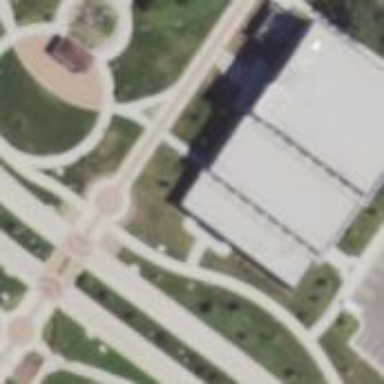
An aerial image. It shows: University building.